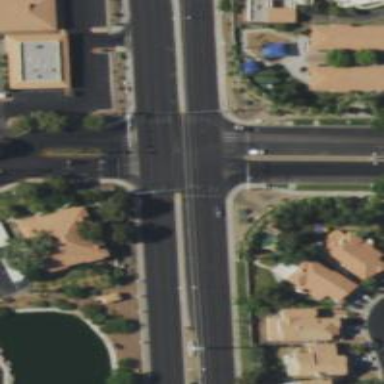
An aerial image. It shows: Solid stop line on the road marking.